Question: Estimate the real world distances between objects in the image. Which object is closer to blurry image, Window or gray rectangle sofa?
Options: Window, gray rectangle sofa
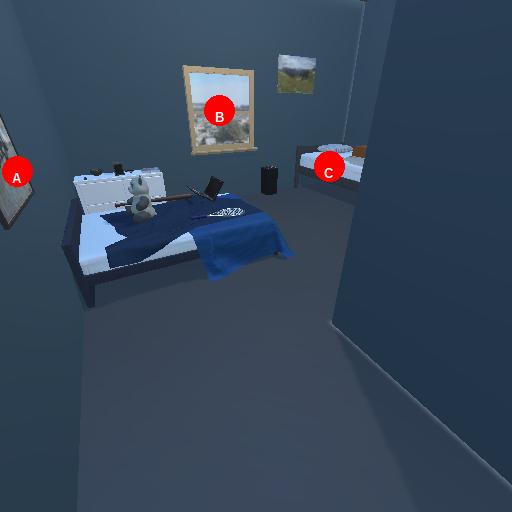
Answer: Window